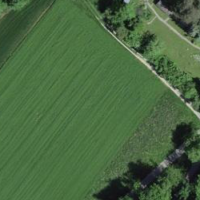
EUNIS habitat code: 25
Species observed at this site:
Picus viridis
Corvus corone